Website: ulta-beauty
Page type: customer-info-address
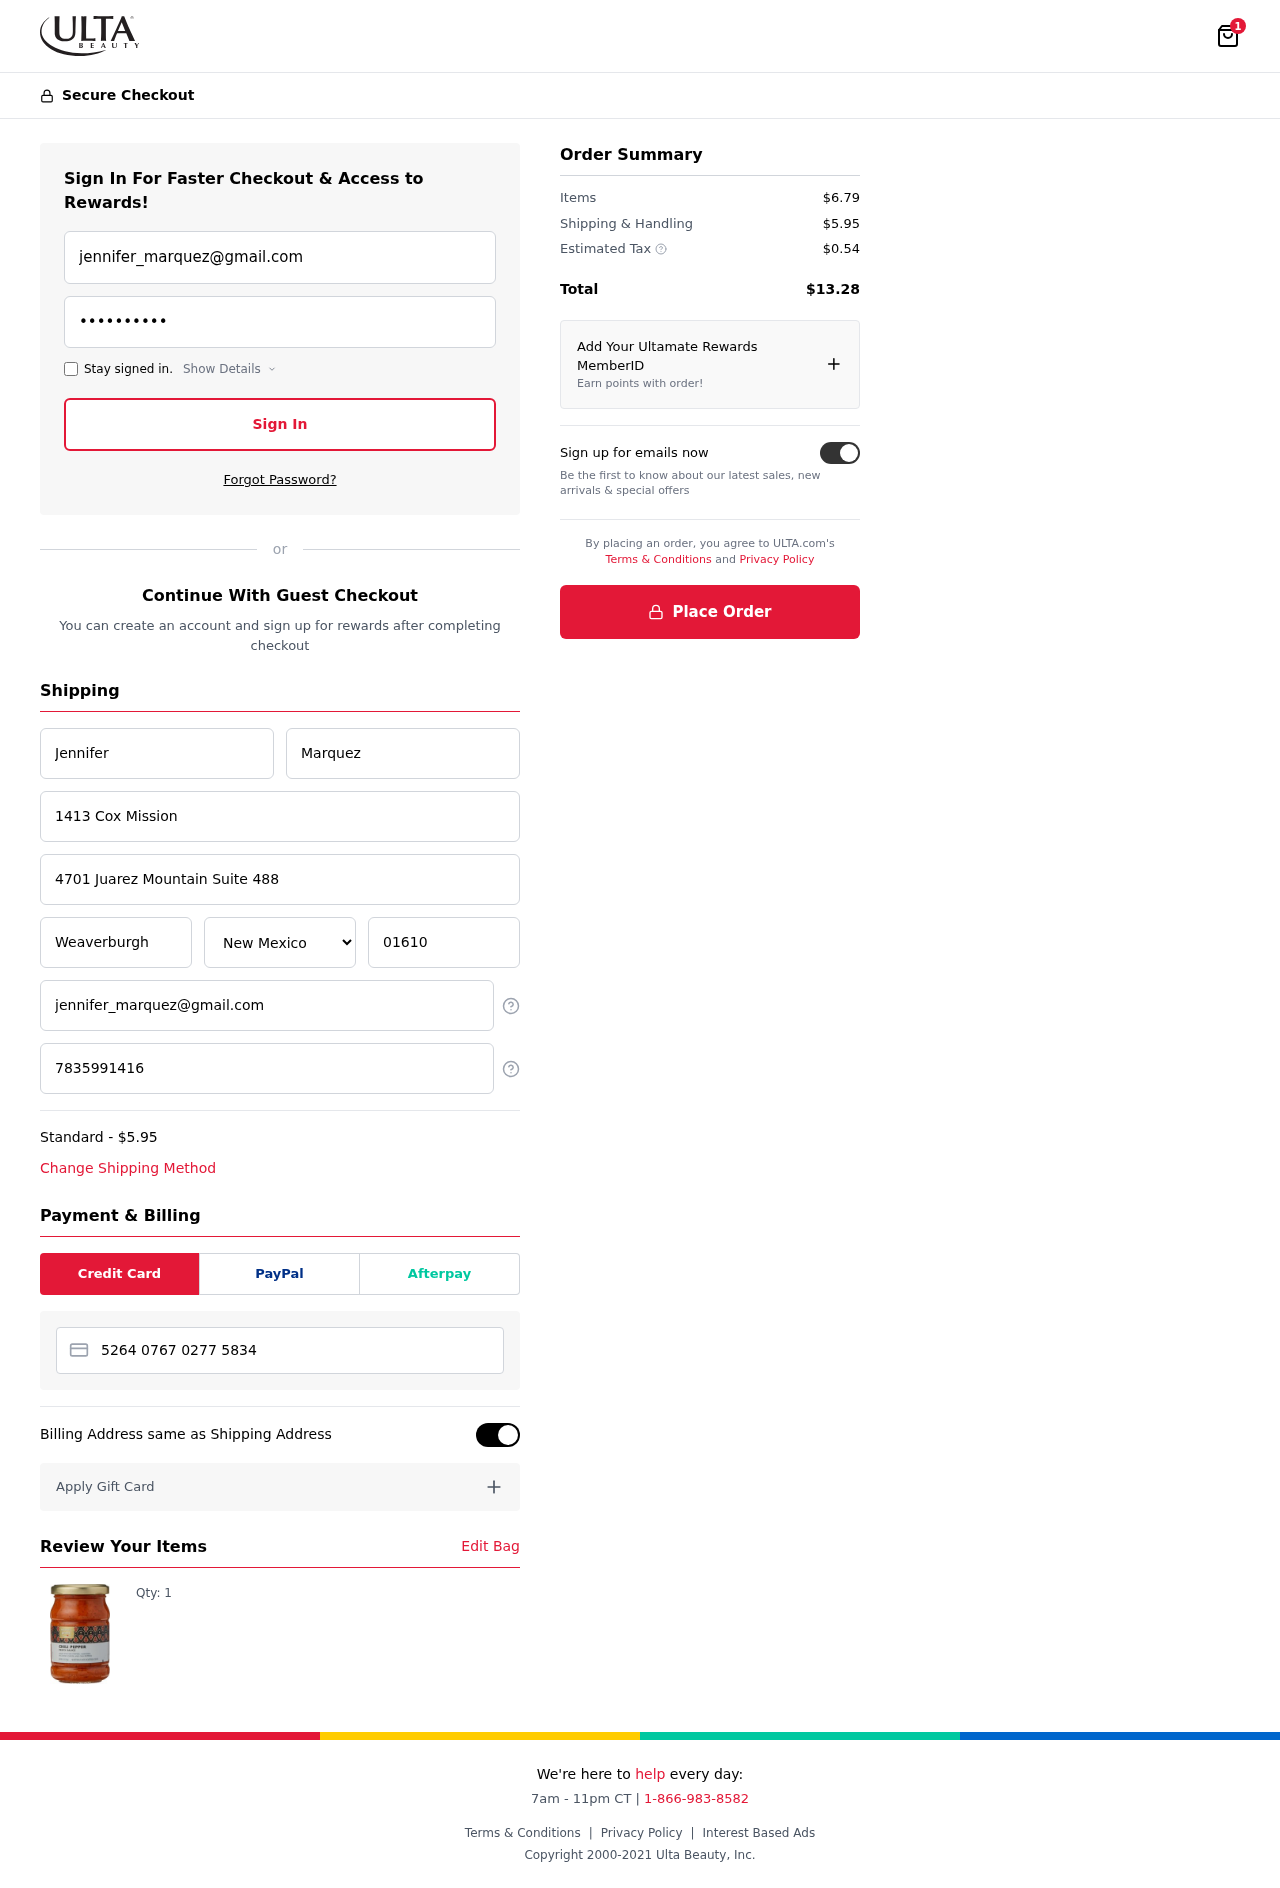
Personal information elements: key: PII_CARD_NUMBER
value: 5264 0767 0277 5834
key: PII_CITY
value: Weaverburgh
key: PII_EMAIL
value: jennifer_marquez@gmail.com
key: PII_FIRSTNAME
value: Jennifer
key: PII_LASTNAME
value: Marquez
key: PII_PHONE
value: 7835991416
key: PII_POSTCODE
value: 01610
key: PII_STATE
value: New Mexico
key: PII_STREET
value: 1413 Cox Mission
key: PII_STREET2
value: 4701 Juarez Mountain Suite 488
Product elements: key: PRODUCT1_QUANTITY
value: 1
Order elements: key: ORDER_NUM_ITEMS
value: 1
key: ORDER_SHIPPING_COST
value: $5.95
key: ORDER_ITEMS_TOTAL
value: $6.79
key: ORDER_SHIPPING_COST2
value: $5.95
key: ORDER_TAX
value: $0.54
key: ORDER_TOTAL
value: $13.28